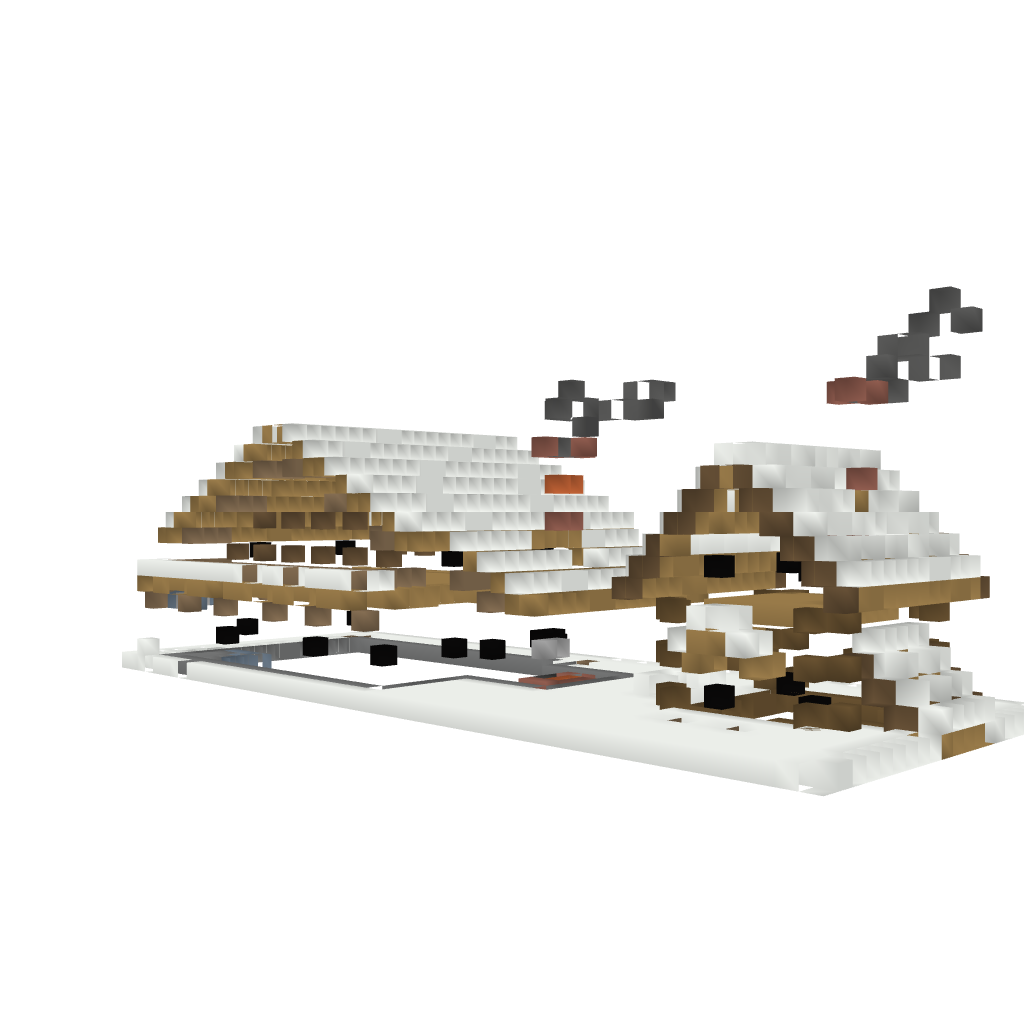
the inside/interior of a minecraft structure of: Winter Houses